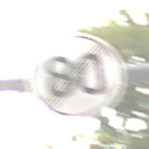
Verkehrszeichen: EndeGeschwindigkeit80
Umgebung: Outdoor, Urban
Tageszeit: MorningAfternoon
Wetter: Overcast
Licht: Natural
Jahreszeit: NotSpecified
Kontrast: LowContrast